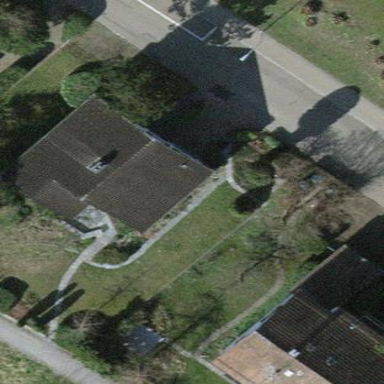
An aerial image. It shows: Detached building with gabled roof.